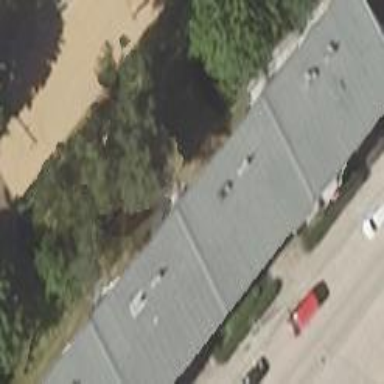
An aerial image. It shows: Terrace building.